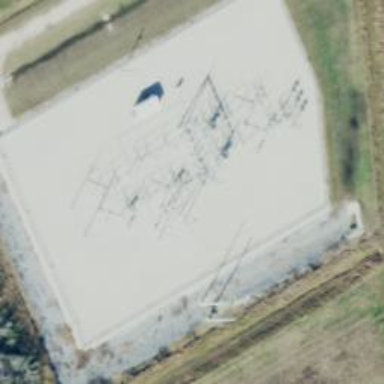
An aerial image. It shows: Switch used for power control.